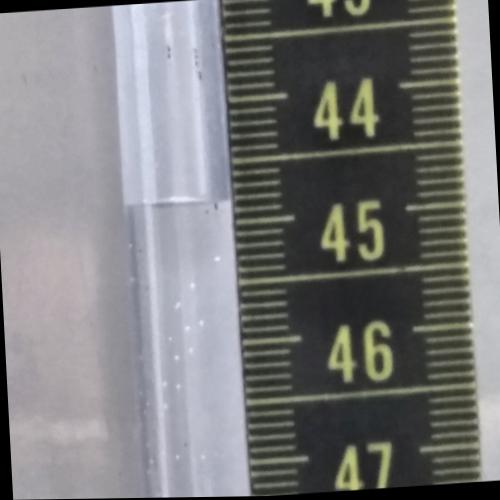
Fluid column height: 44.8 cm